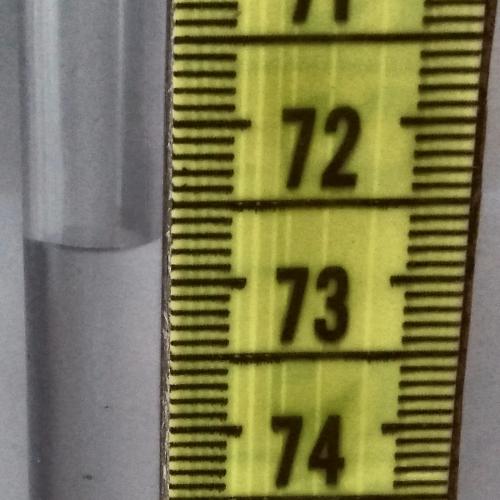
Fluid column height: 72.7 cm